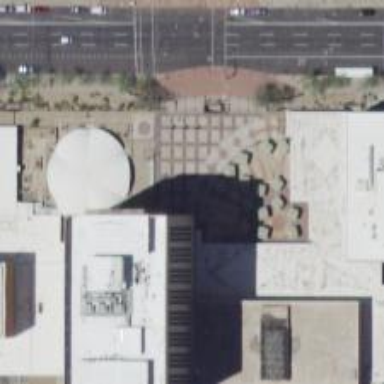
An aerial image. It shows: Office building that serves as courthouse.